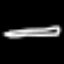
Label: pencil